Aerial crown-view tile of a tropical tree (Barro Colorado Island, Panama), acquired 20250915:
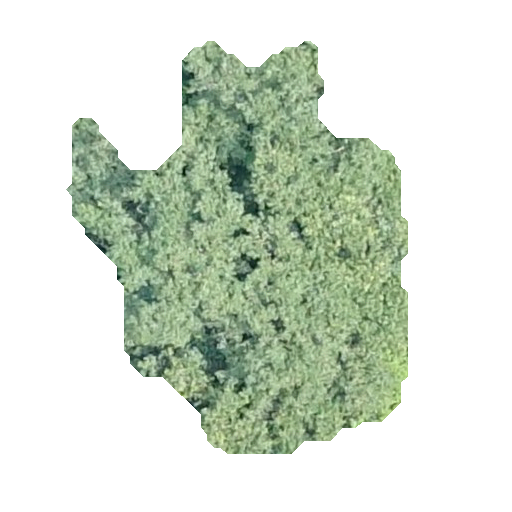
Species: Luehea seemannii
GBIF accepted scientific name: Luehea seemannii
Crown area: 136.228 m²